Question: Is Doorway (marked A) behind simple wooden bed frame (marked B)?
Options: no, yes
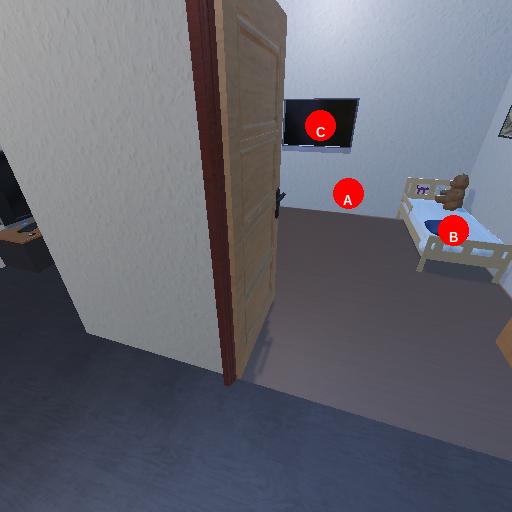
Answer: no